Field crop: maize
Growth stage: 2
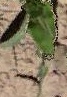
Species: maize